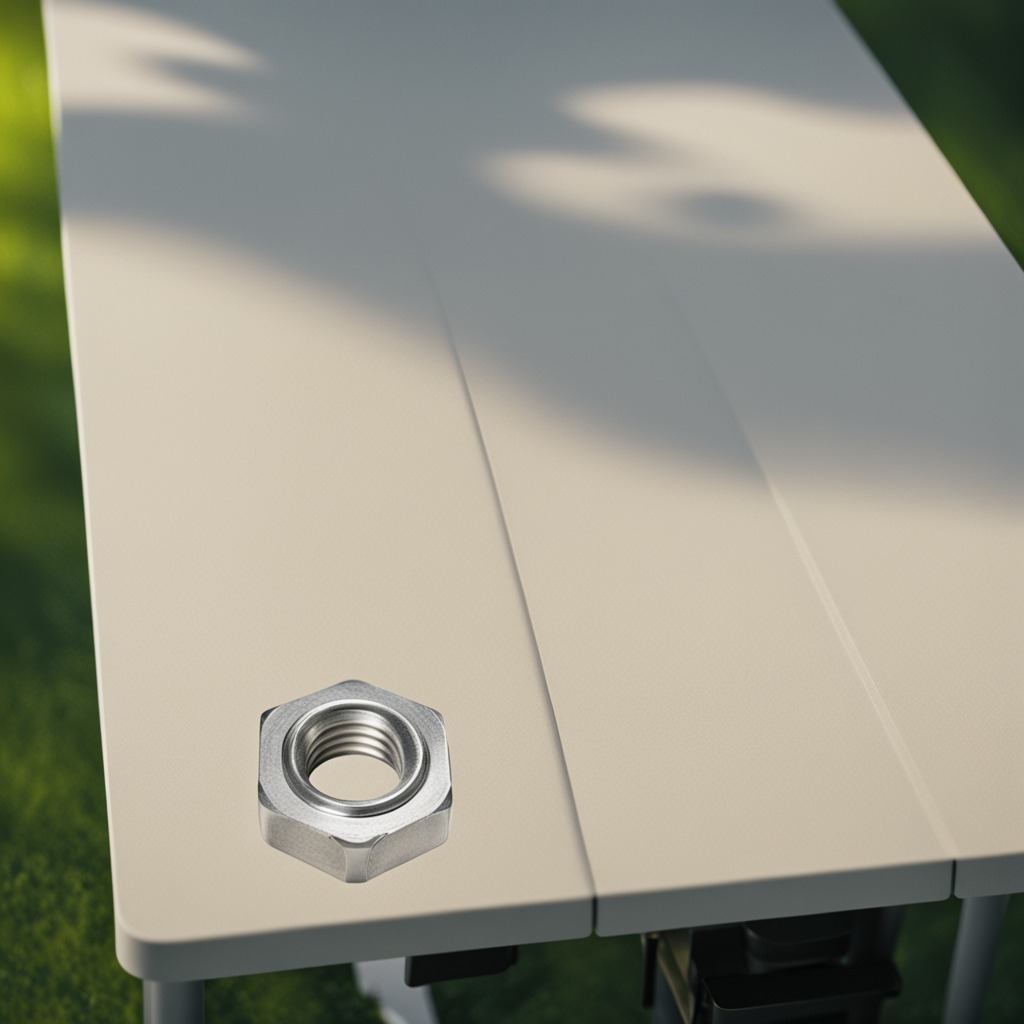
A metal nut is lying on a clean utility table in a temporary outdoor tool station afternoon light present textured surface